Field crop: maize
Growth stage: 2
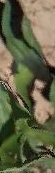
Species: maize